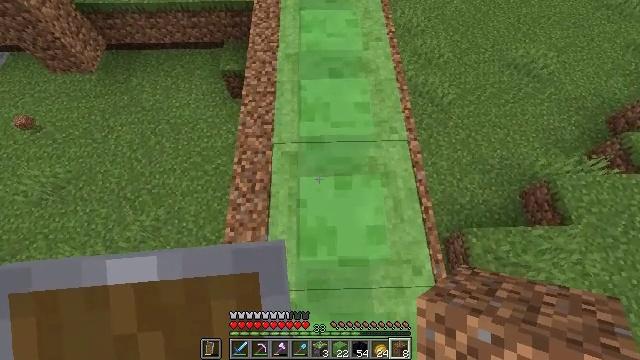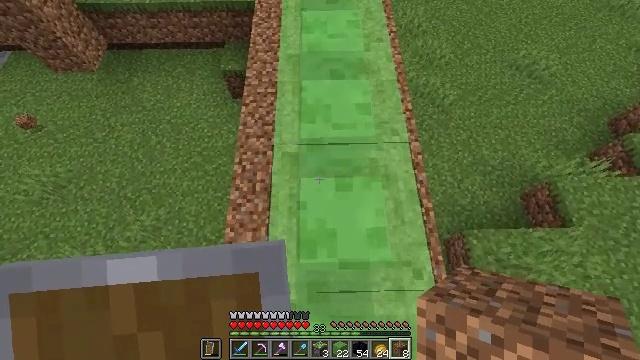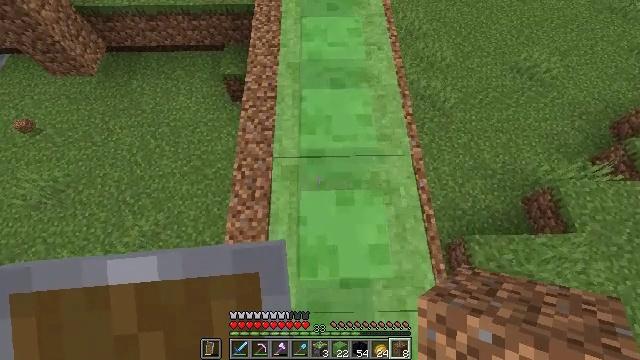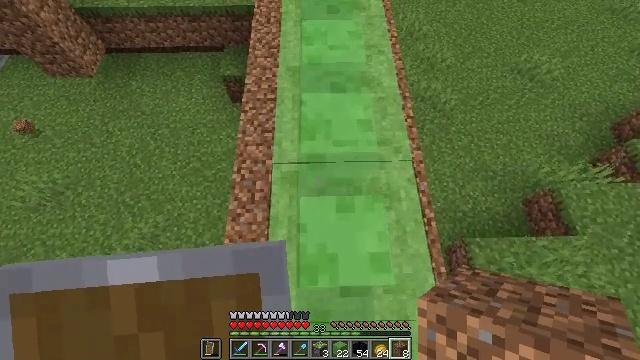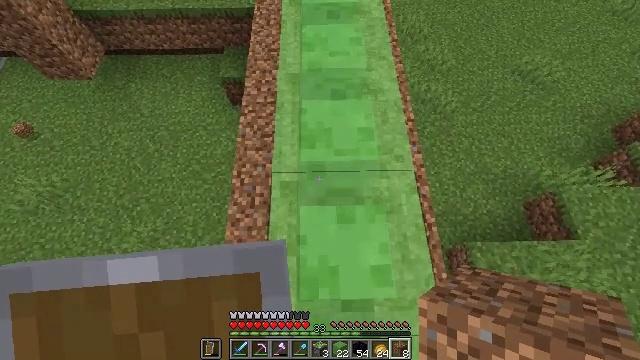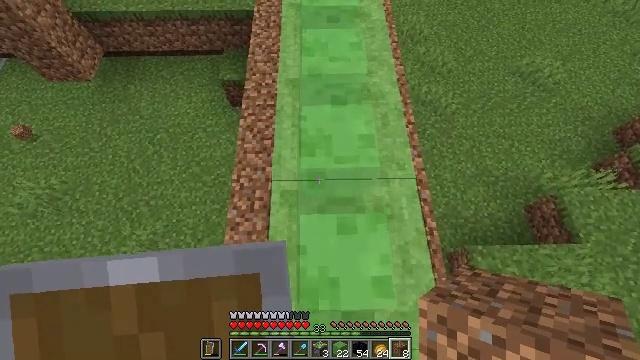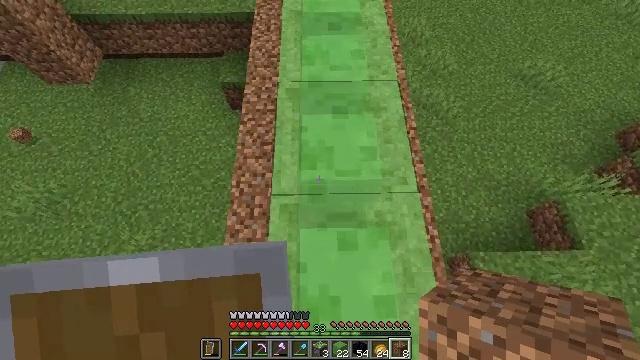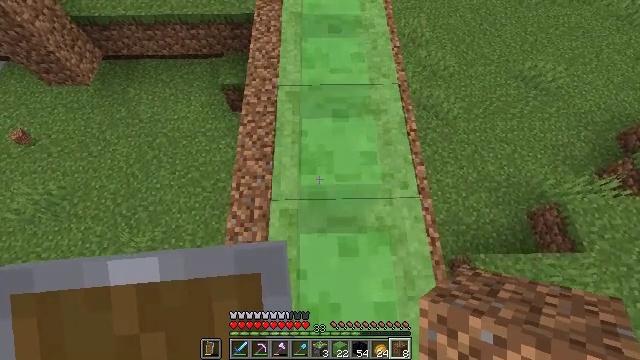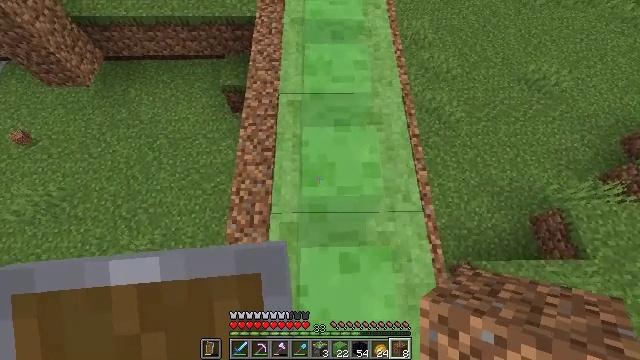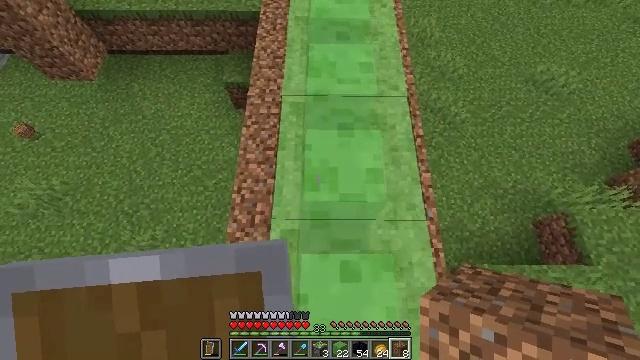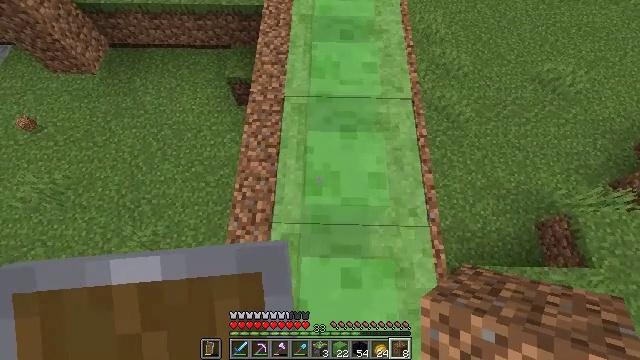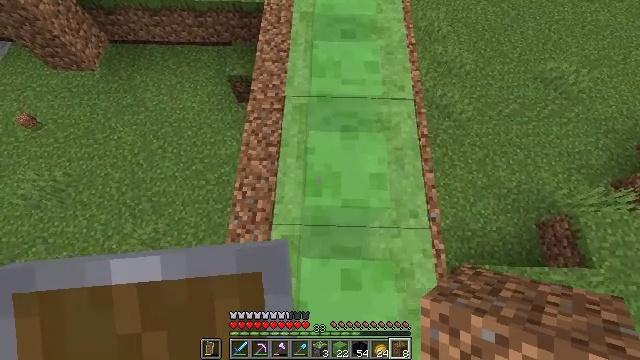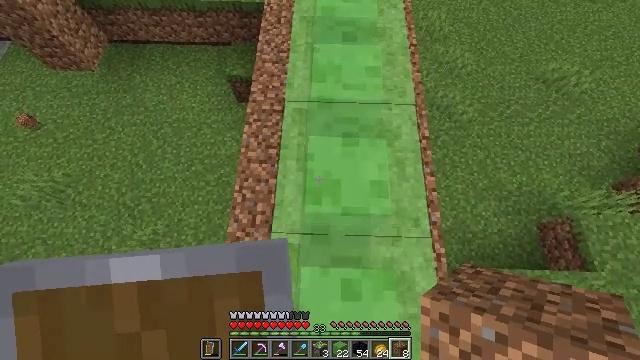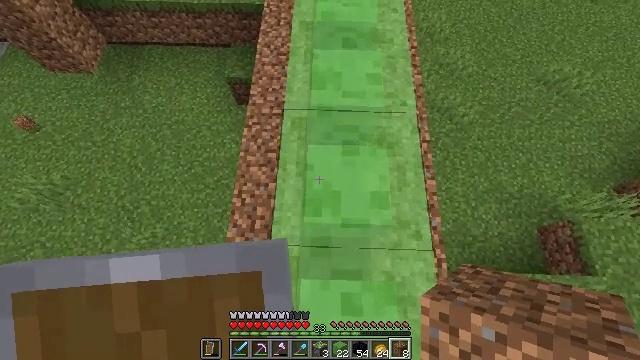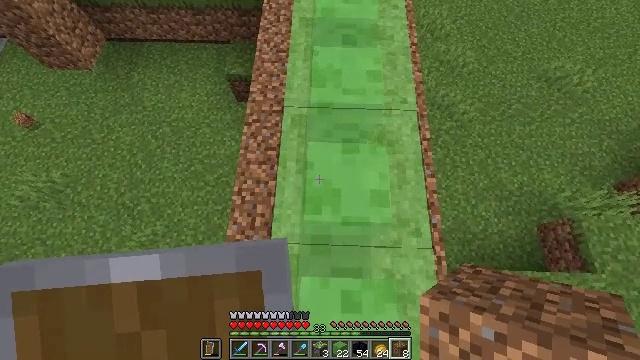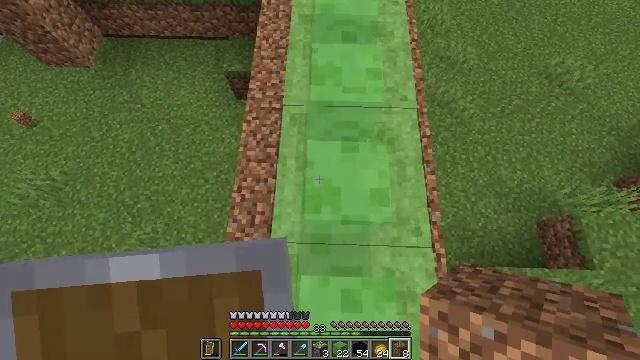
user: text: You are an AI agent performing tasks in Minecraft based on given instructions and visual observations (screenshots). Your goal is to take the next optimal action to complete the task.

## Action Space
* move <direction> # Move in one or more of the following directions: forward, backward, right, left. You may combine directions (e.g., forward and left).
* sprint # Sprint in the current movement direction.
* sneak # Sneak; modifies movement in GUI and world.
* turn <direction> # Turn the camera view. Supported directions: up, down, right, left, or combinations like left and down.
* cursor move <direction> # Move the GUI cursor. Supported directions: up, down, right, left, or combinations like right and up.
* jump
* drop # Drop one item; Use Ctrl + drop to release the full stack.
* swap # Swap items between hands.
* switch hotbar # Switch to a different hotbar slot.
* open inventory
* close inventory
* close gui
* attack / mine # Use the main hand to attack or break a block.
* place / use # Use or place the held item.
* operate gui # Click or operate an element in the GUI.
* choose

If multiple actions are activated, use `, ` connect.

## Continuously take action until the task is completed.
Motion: motion action
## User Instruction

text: Break the slime block to collect it.
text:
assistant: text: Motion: move forward
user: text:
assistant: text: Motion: move forward
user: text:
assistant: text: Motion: move forward
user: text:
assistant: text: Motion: move forward
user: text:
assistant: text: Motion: move forward
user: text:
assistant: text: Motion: move forward
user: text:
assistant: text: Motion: move forward
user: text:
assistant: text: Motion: move forward
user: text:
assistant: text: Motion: move forward, turn left
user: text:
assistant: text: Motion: move forward, turn down
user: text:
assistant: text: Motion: move forward
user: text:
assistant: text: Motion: move forward
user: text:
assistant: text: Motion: no_op
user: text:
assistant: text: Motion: no_op
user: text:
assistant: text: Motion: no_op
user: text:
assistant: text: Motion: turn down
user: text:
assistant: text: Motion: no_op
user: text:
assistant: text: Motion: no_op
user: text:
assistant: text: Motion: no_op
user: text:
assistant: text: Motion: no_op
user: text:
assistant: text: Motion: no_op
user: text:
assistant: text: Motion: no_op
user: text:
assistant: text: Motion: no_op
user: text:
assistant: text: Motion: no_op
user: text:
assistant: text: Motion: no_op
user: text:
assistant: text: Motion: no_op
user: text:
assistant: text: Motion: no_op
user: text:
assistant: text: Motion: no_op
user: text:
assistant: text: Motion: no_op
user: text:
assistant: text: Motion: no_op